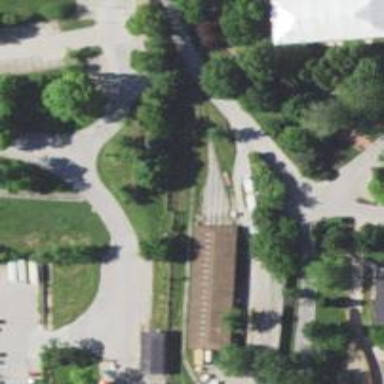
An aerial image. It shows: Narrow-gauge railway in service yard.